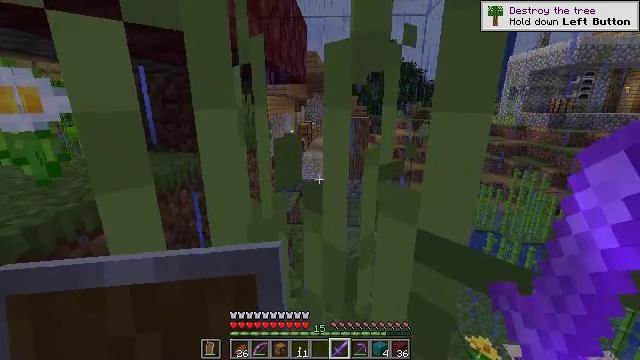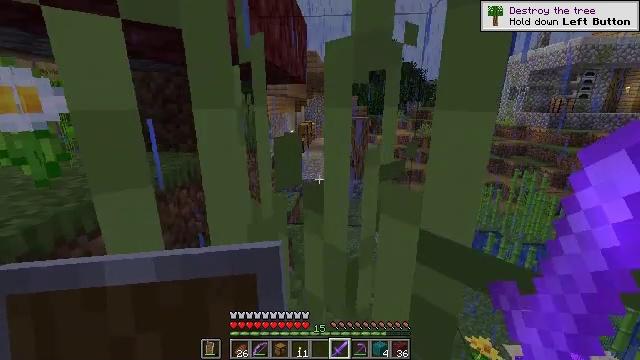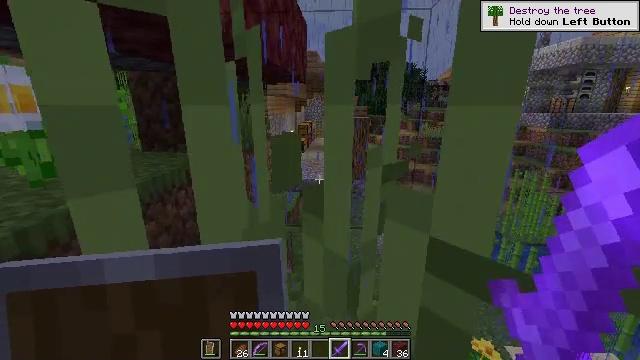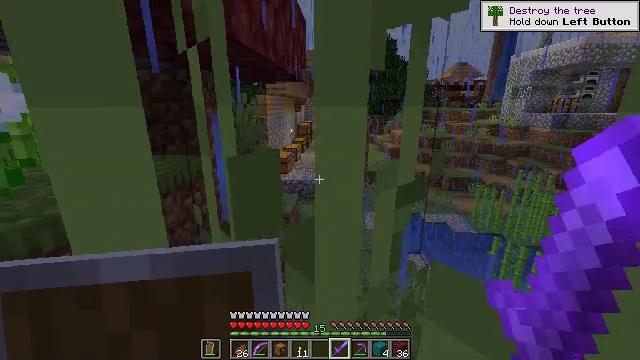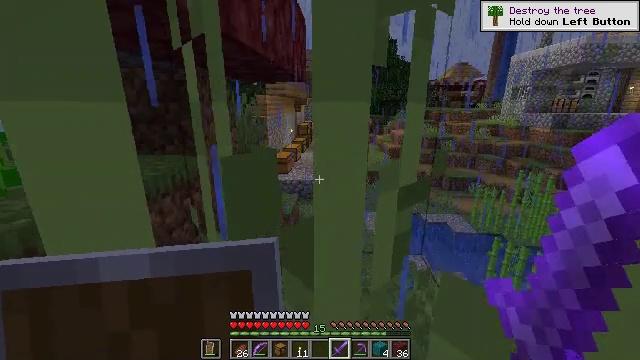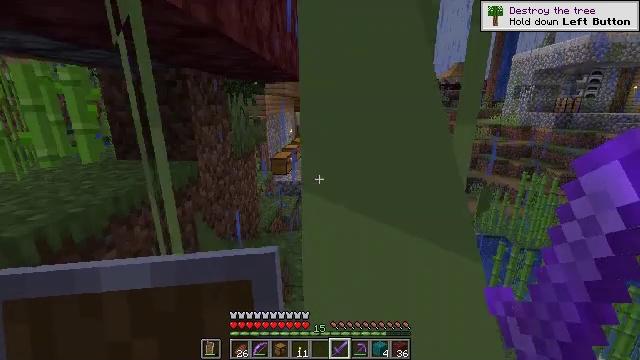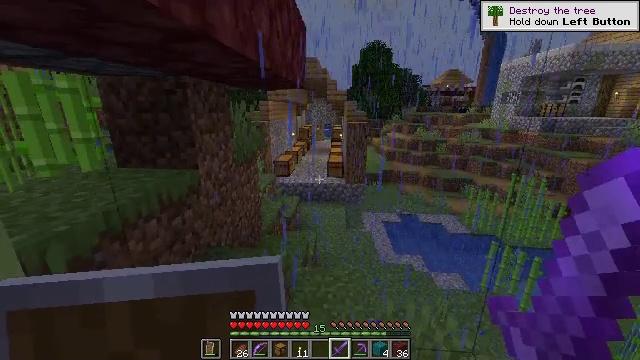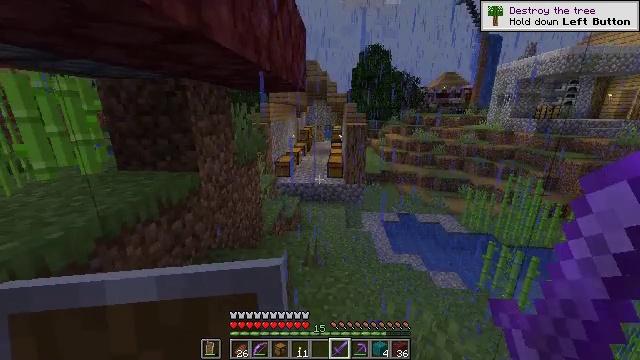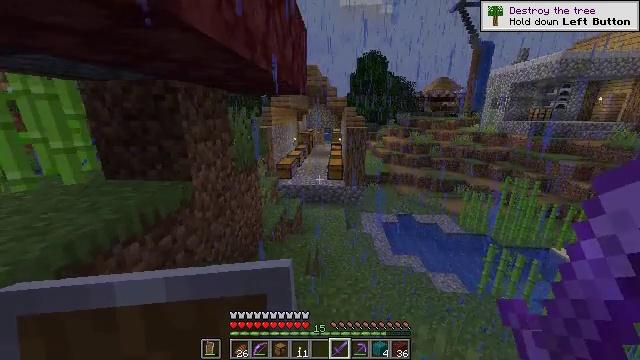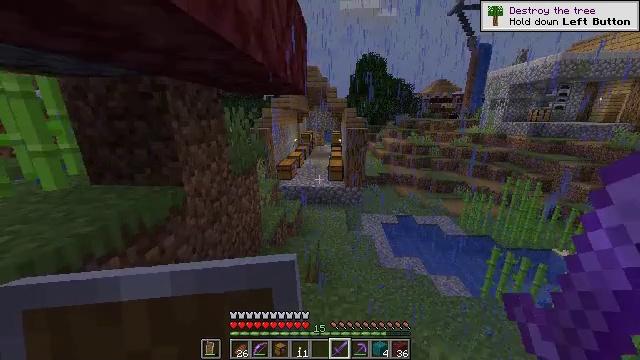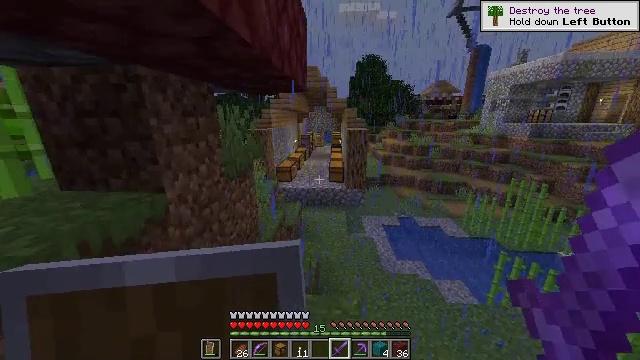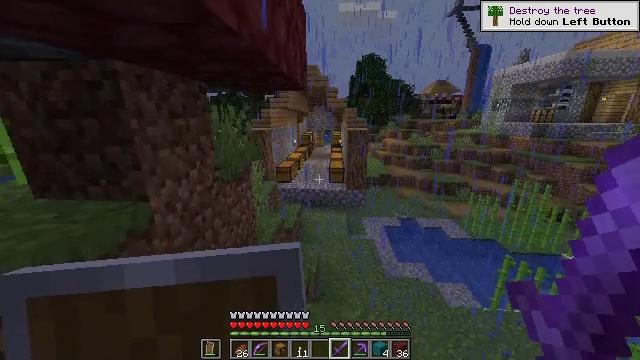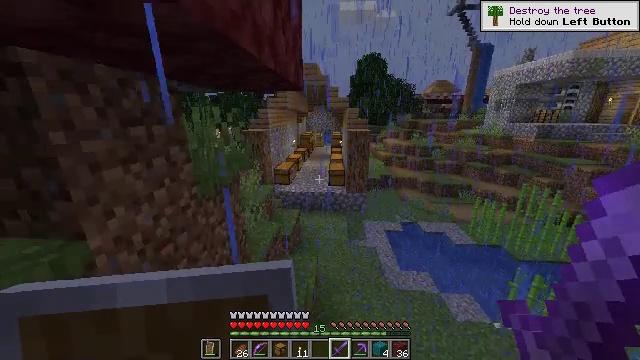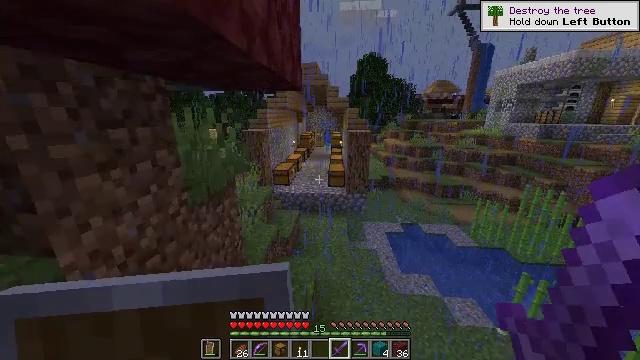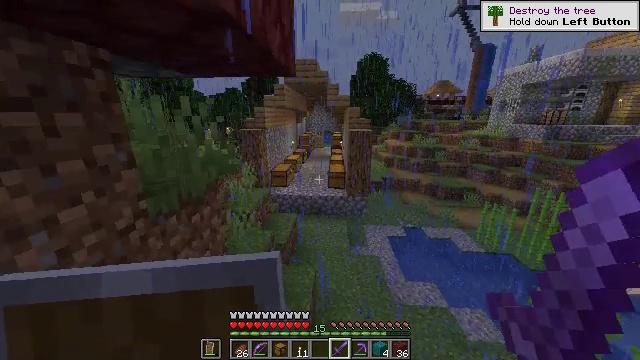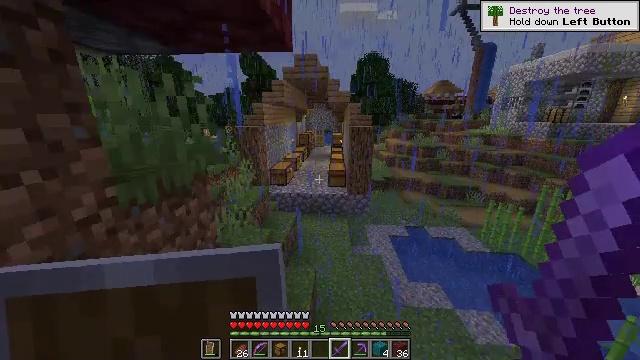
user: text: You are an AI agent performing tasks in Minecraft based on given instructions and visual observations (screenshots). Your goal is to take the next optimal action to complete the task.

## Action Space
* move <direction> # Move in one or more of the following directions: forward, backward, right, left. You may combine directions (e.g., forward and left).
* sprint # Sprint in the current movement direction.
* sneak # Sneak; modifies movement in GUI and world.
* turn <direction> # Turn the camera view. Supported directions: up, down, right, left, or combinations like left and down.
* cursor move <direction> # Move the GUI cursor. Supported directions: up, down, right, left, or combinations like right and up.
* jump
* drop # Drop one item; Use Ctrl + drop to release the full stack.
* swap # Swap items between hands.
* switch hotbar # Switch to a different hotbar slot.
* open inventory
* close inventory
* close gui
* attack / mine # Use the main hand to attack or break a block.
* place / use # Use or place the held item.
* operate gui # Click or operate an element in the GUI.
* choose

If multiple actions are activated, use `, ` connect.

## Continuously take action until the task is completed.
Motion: motion action
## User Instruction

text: Combine the necessary materials to craft an ender eye.
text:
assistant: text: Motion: no_op
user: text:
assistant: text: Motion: move forward
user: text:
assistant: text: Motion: move forward
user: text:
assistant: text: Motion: no_op
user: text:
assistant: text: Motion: move forward
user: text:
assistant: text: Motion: move forward
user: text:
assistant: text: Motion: move forward
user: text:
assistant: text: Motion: move forward
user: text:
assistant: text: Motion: move forward
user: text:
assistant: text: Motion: move forward
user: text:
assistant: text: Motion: move forward
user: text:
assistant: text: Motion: move forward
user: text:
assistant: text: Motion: move forward
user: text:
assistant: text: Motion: move forward
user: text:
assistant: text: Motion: move forward
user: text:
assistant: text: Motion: move forward
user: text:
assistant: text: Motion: move forward
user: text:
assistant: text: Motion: move forward
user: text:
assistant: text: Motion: move forward
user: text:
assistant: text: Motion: move forward
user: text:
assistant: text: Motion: move forward
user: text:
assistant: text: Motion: move forward
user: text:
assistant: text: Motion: move forward and move right
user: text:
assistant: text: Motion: move forward and move right
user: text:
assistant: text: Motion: move forward
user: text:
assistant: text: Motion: move forward
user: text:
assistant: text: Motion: move forward
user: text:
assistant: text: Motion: move forward
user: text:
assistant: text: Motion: move forward
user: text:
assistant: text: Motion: move forward